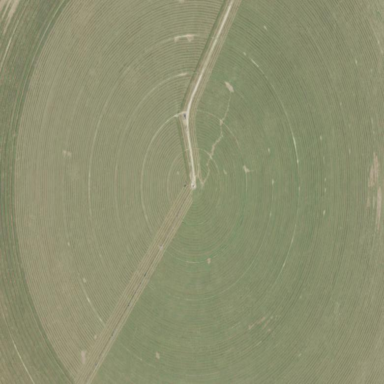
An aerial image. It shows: Farmland with pivot irrigation system.